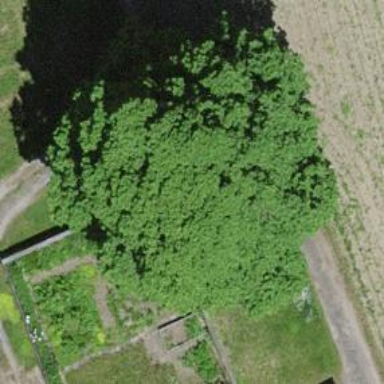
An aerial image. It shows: Single tag "natural: tree."